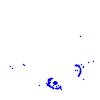
Particle: proton